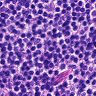
Metastatic tissue present: no